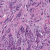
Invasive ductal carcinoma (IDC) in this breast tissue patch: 1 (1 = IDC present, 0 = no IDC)